Question: One of the problems i'm facing now, is displaying complex texts (English + Persian/Arabic).
The texts which have both English and Persian/Arabic letters, not display in correct order.
For solving this issue, I created a Bitmap Font library that draws these complex texts correctly. Now i want to convert all the texts in all of my program's widgets to their bitmap equivalent. For example, if i have a TextView in my program, i want to get it's text, convert it to a bitmap with my bitmap font library and finally replace it in the TextView. The problem is finding a general solution which can be applied to any widget that can display text, like ListView, EditText, Menus, ...

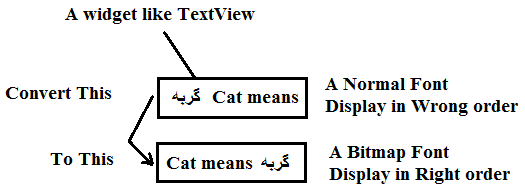
Answer: You can try looking at the source code for TextView and modify it to suite your needs (ie, whenever a user enters a character using the IME, capture the event and insert the correct bitmap character to your custom view...)